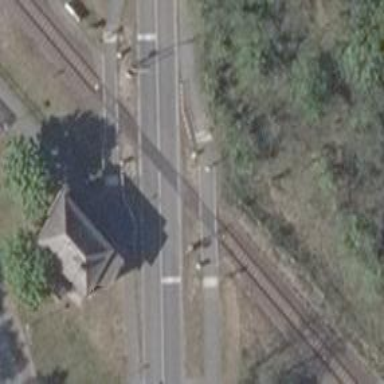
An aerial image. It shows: Crossing for the railway.